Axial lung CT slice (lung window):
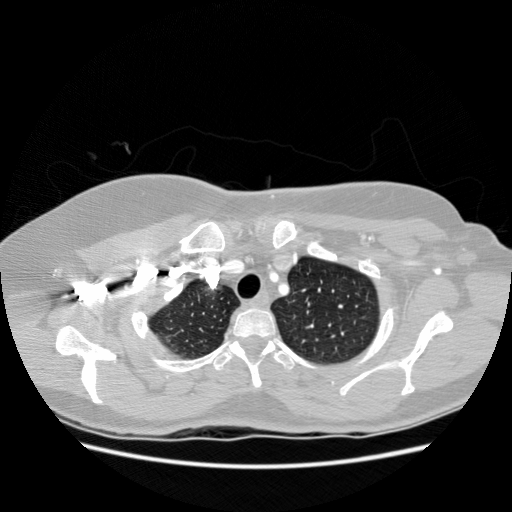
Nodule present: no